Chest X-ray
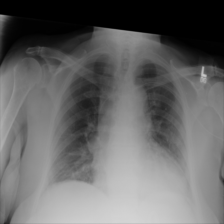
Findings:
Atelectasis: positive
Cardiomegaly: negative
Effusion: negative
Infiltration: negative
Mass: negative
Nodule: positive
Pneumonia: negative
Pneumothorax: negative
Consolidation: negative
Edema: negative
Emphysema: negative
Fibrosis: negative
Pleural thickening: negative
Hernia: negative